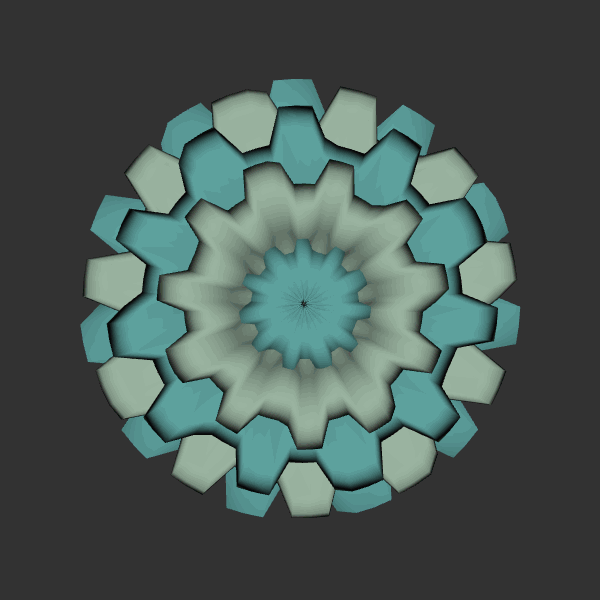
Background: dark